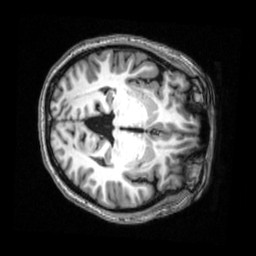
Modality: T1w
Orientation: axial
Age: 27
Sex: female
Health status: healthy
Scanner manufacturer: siemens
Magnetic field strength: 3 T
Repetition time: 2.53 s
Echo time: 0.00339 s